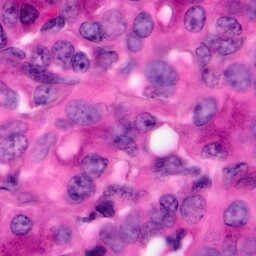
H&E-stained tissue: Pancreatic